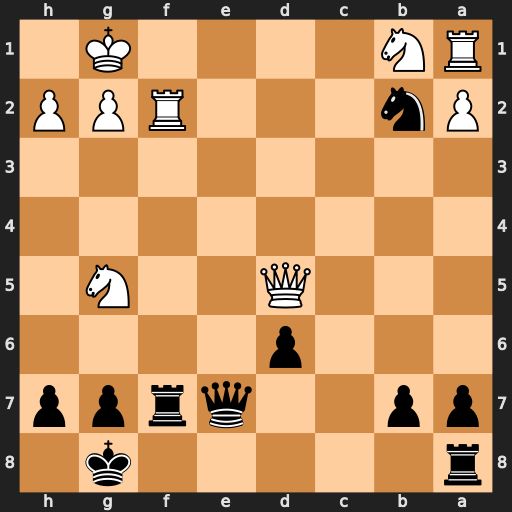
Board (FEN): r5k1/pp2qrpp/3p4/3Q2N1/8/8/Pn3RPP/RN4K1
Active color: b
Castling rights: -
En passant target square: -
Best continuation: Qe1+ Rf1 Qxf1#